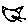
Label: cat